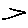
Label: zigzag